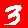
Digit: 3